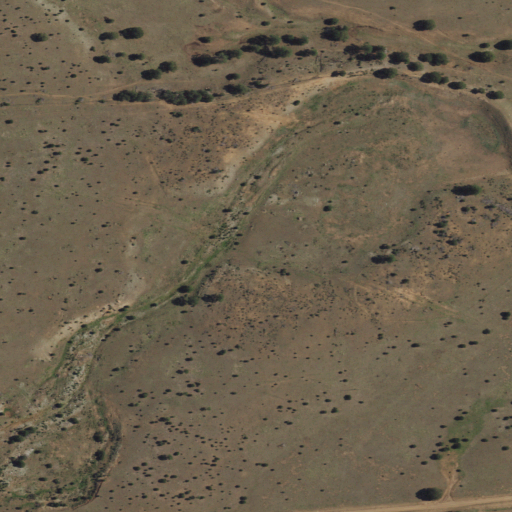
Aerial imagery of valley in New Mexico named Turkey Canyon containing shrub, grassland, and evergreen forest